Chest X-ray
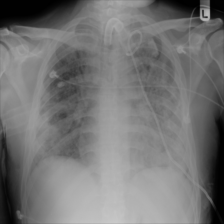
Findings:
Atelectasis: negative
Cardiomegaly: negative
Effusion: negative
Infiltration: negative
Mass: negative
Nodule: negative
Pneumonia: negative
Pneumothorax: negative
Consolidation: negative
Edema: negative
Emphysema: negative
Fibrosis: negative
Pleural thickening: negative
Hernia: negative